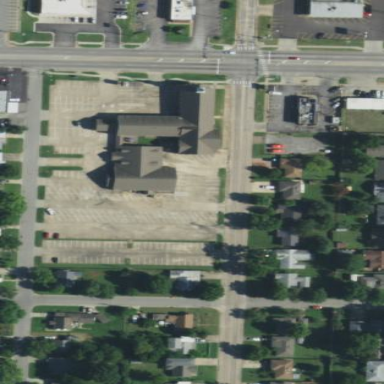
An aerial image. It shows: Parking area with asphalt surface.